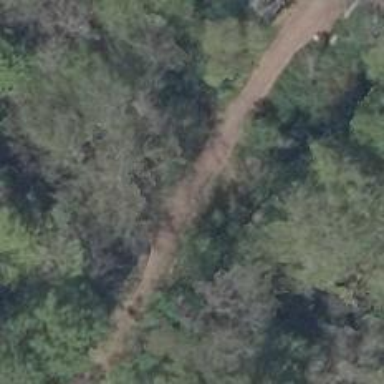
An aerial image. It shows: Footway along the road.